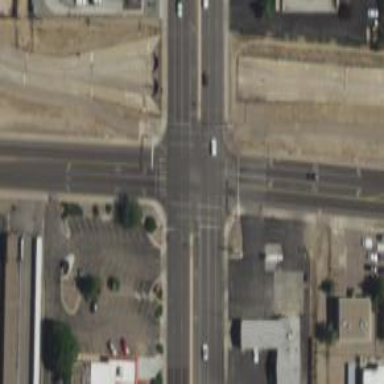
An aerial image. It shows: Uncontrolled road crossing.